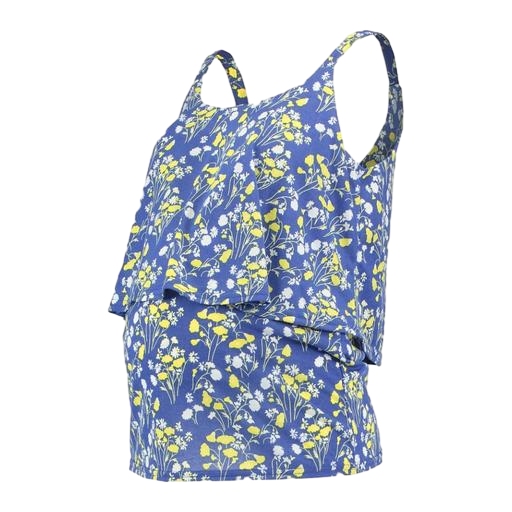
blue floral-print tank top, blue floral-print top, blue wesley maternity tank, white background